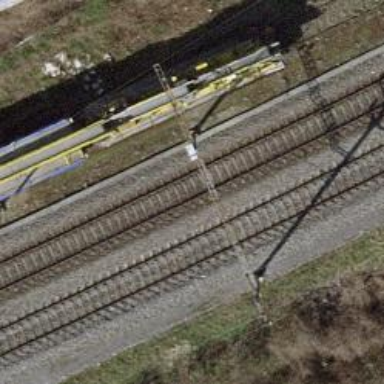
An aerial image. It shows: Catenary mast for power lines.